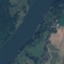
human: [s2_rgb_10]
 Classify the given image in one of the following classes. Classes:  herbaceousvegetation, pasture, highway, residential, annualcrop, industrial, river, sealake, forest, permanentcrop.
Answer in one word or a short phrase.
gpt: River